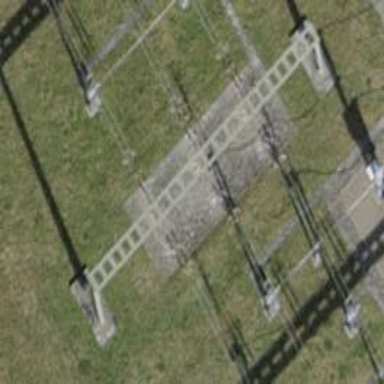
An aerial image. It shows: Insulator used in power systems.